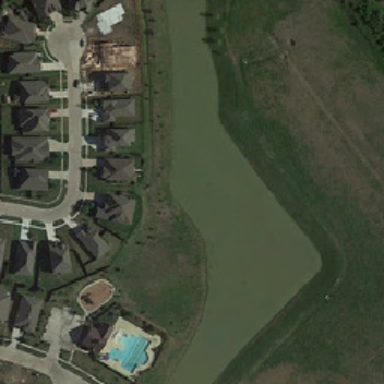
A swimming pool and several houses are connected together in a lake bank .